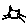
Label: cat